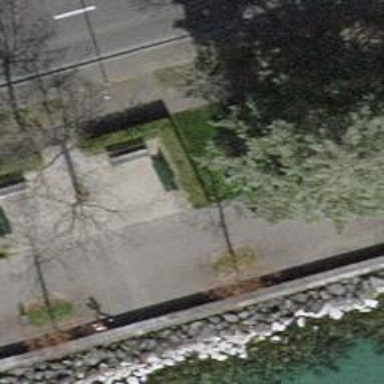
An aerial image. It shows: Bench for seating.